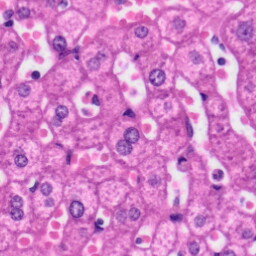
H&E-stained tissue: Liver